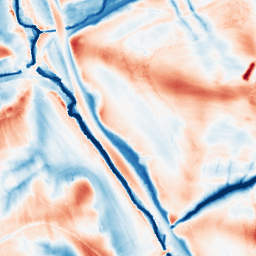
Category: edge_preserving
Decomposition family: guided
Decomposition parameters: radius: 16
eps: 0.001
Upsampling method: lanczos
Upsampling parameters: scale: 2
Upsampling scale: 2